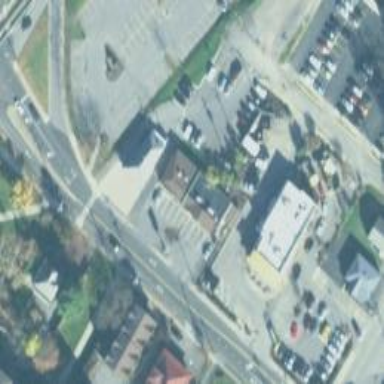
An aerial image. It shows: Convenience shop.